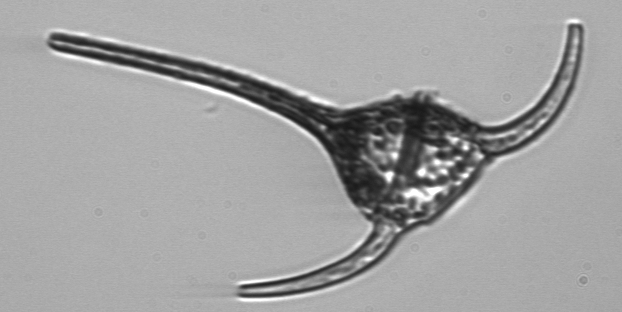
Label: Tripos